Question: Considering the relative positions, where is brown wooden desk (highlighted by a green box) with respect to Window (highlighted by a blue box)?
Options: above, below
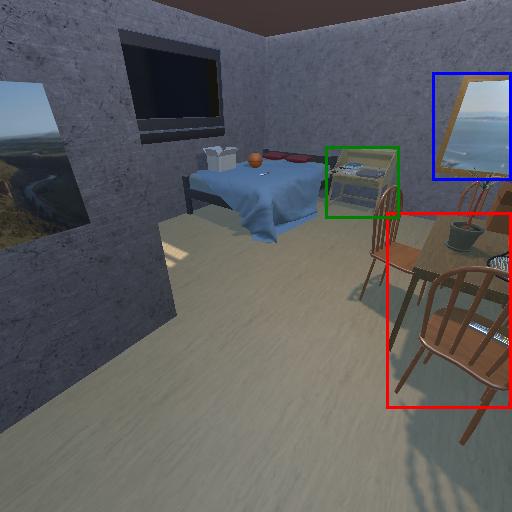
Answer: above